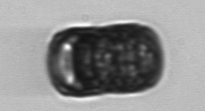
Label: Paralia_sulcata